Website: macys
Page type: delivery-shipping
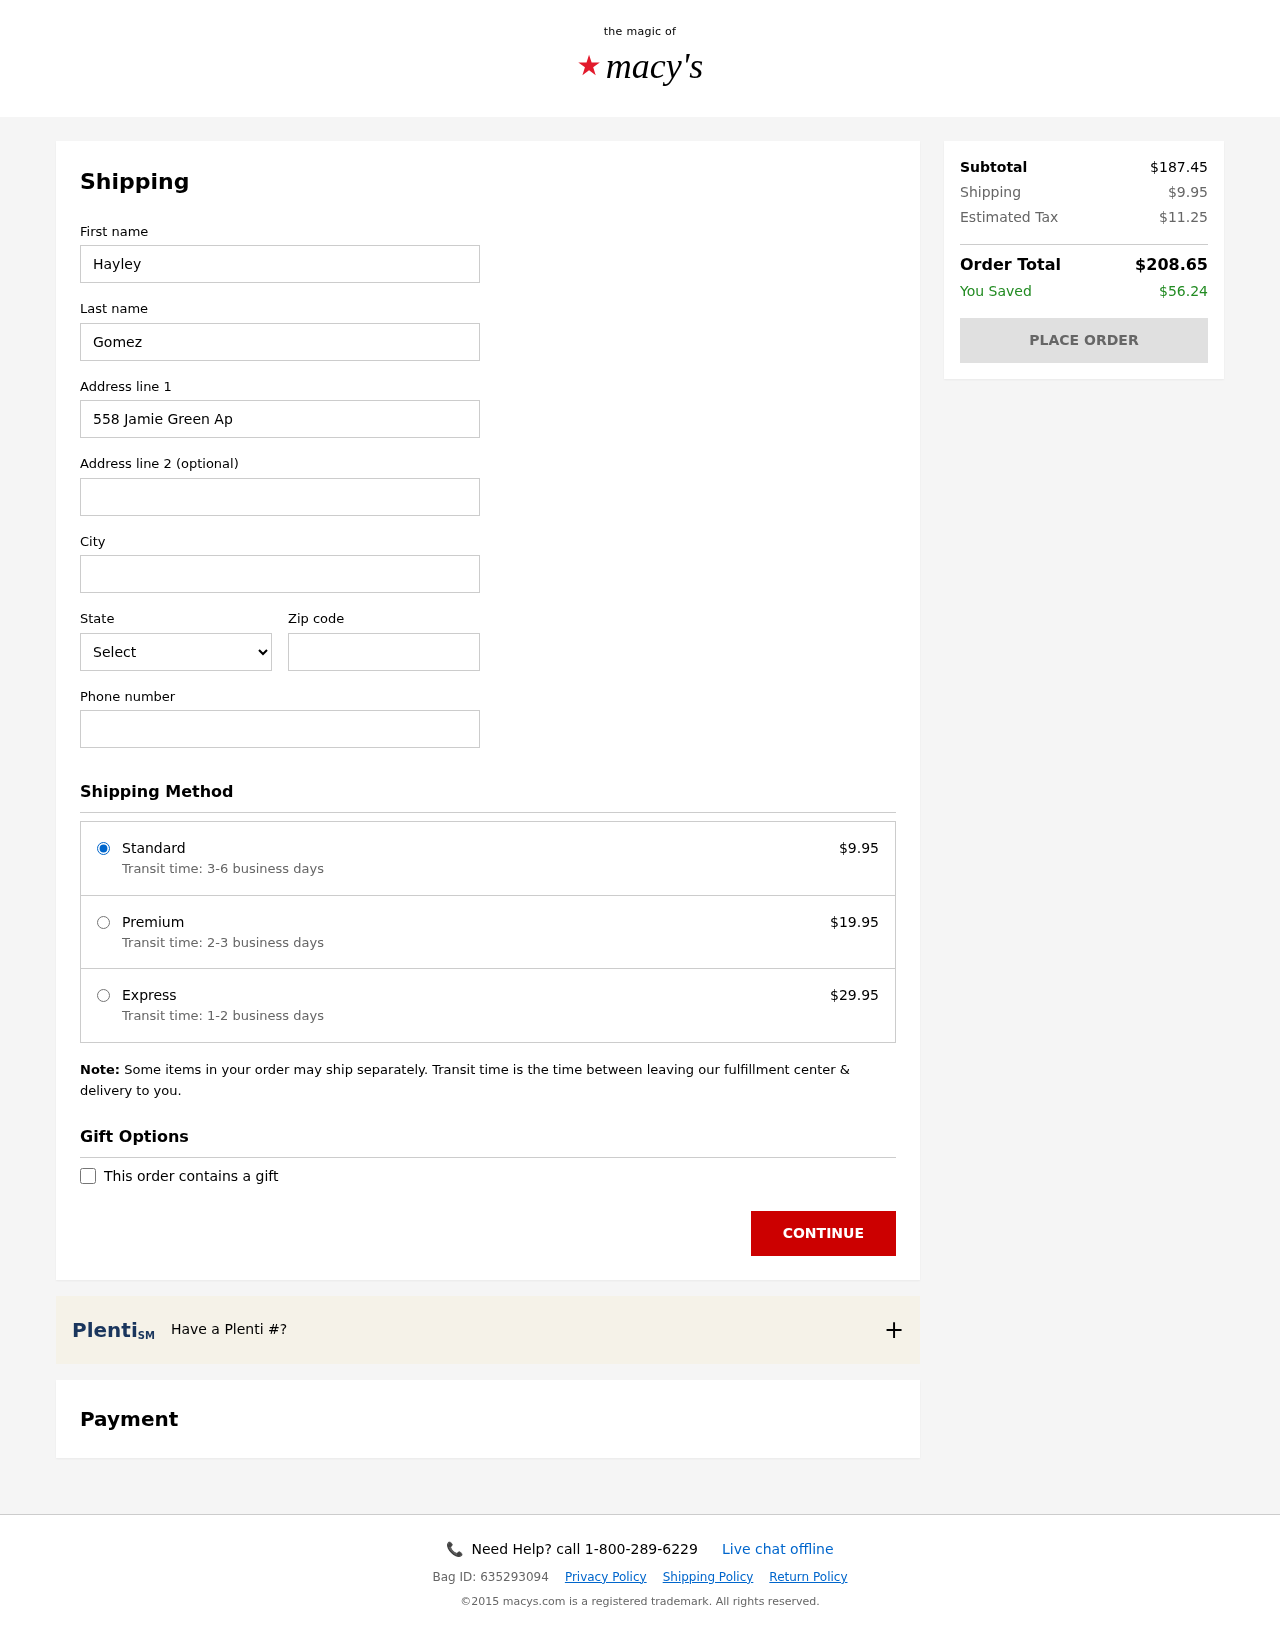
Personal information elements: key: PII_CITY
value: Macdonaldhaven
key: PII_FIRSTNAME
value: Hayley
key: PII_LASTNAME
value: Gomez
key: PII_PHONE
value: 7042411398
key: PII_POSTCODE
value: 83790
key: PII_STATE_ABBR
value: NJ
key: PII_STREET
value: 558 Jamie Green Apt. 182
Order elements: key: ORDER_SHIPPING_COST
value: $9.95
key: ORDER_SHIPPING_PREMIUM
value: $19.95
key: ORDER_SHIPPING_EXPRESS
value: $29.95
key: ORDER_SUBTOTAL
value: $187.45
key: ORDER_TAX
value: $11.25
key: ORDER_TOTAL
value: $208.65
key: ORDER_SAVINGS
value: $56.24